Question: I have a text file of about 2000 lines of text wich are formated like this:
> 1 1 Name1 LastN1 58 c <PHONE>.40 6 1 0.22 2164.80 1
2 1 Name2 LastN2 22 d <PHONE>.37 4 1 0.13 897.26 1
3 1 Name3 LastN3 34 c <PHONE>.84 2 1 0.26 836.16 1
.
.
2000 3 NameX LastNX 46 d 6000 6000.00 1 0 0.00 0.00 1
What i want to do is read all those values from the text file and store them into arrays wich are :
'''
int id [2100];
char nombre [2100][30];
char apellido [2100][30];
int edad [2100];
int puesto [2100]; char categoria [2100];
int sueldoI [2100];
float sueldoA [2100];
int antiguedad [2100];
int inscrito [2100];
float aporte [2100];
float ahorro [2100];
int libre [2100];
'''
But when i'm trying to read them i get a lot of trash into the console
These are the ways i'm using to try to read and store them into the arrays :
'''
//Way number 1
char linea[70];
while(fgets(linea,70,datos) != NULL){
flushall();
sscanf(linea,"%d %d %s %s %d %c %d %f %d %d %f %f %d
",&id[i],&puesto[i],&nombre[i],&apellido[i],&edad[i],&categoria[i],&sueldoI[i],&sueldoA[i],&antiguedad[i],&inscrito[i],&aporte[i],&ahorro[i],&libre[i]);
i++;
}
// Way number 2 in here i get linea the way it's intended to be but i can't figure
// out a way to split the string into the multiple values i need to store in the arrays
while(fgets(linea,70,datos) != NULL){
printf("%s",linea);
}
'''
This is the output i get in the first way:

I've modified the size of the arrays from 2100 to 2000 and the program seems to behave better
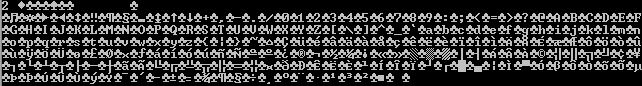
Answer: Remove the address-of operators from '&nombre[i]', and '&apellido[i]', they are arrays and you can just use the array name without the address-of to get the address of the first element:
'''
sscanf(/*....*/, nombre[i], apellido[i], /*....*/);
'''
Also, for strings, you should specify expected string length to scanf (size of your array - 1):
'''
sscanf(linea, "... %29s %29s ....", /*....*/, nombre[i], apellido[i], /*....*/);
'''
And you might be misusing 'i':
'''
int main() {
char linea[70];
FILE *datos = fopen("datos", "r");
int i= 0;
while(fgets(linea,70,datos) != NULL){
sscanf(linea,"%d %d %29s %29s %d %c %d %f %d %d %f %f %d
", &id[i], &puesto[i],
nombre[i], apellido[i],&edad[i],&categoria[i],&sueldoI[i],
&sueldoA[i],&antiguedad[i],&inscrito[i],&aporte[i],&ahorro[i],
&libre[i]);
i++;
}
i--;
for (; i >= 0; i--) {
printf("%d %s
", id[i], nombre[i]);
}
return 0;
}
'''